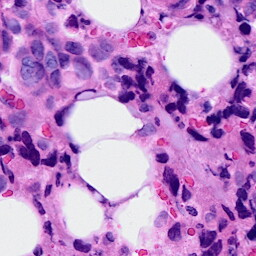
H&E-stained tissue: Breast